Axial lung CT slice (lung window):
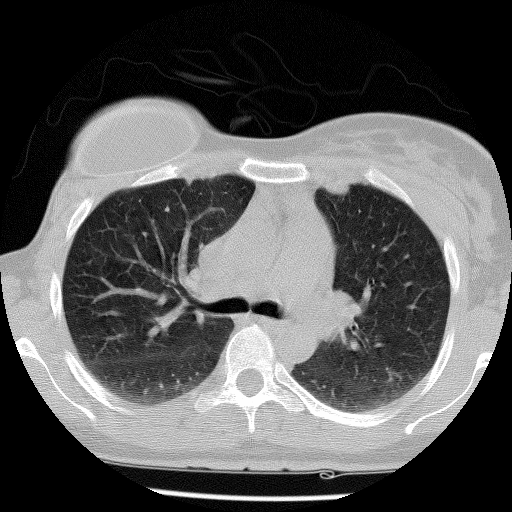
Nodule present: no